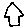
Label: house